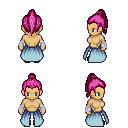
a pixel art fantasy rpg character, female body template, human, tanned skin, overskirt, white pants, pink long topknot hairstyle, white cloth bandages, gray slippers, four views (front, back, left, right), 2x2 character sprite sheet, small pixel art, hard edges, no anti-aliasing